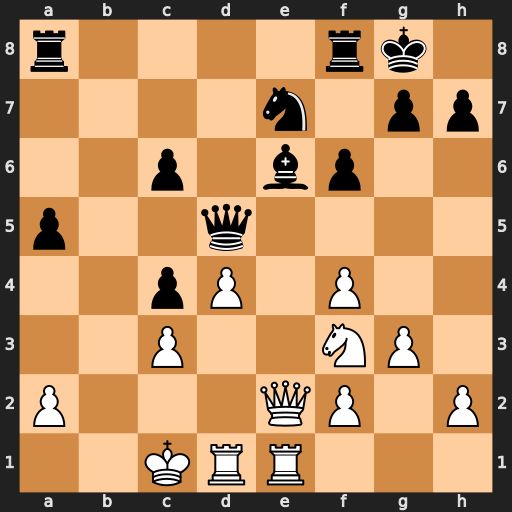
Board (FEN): r4rk1/4n1pp/2p1bp2/p2q4/2pP1P2/2P2NP1/P3QP1P/2KRR3
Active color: w
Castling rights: -
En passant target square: -
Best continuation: Qxe6+ Qxe6 Rxe6